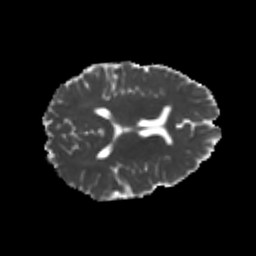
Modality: MD
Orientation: axial
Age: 24
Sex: male
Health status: healthy
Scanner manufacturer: philips
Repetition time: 7.39 s
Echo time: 0.08599 s